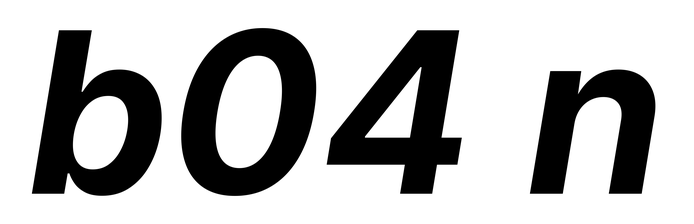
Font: Inter-Italic_Bold_Italic